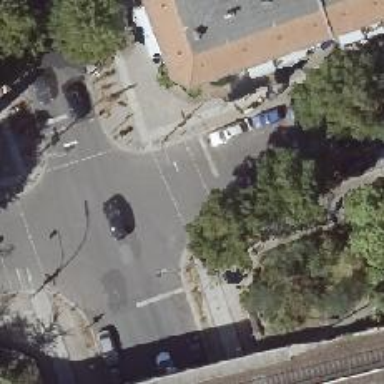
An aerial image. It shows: Road crossing with traffic signals.